Interaction volume radius: 10 \u00c5
Interaction volume height: 20 \u00c5
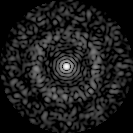
Disorder parameter: 0.8166